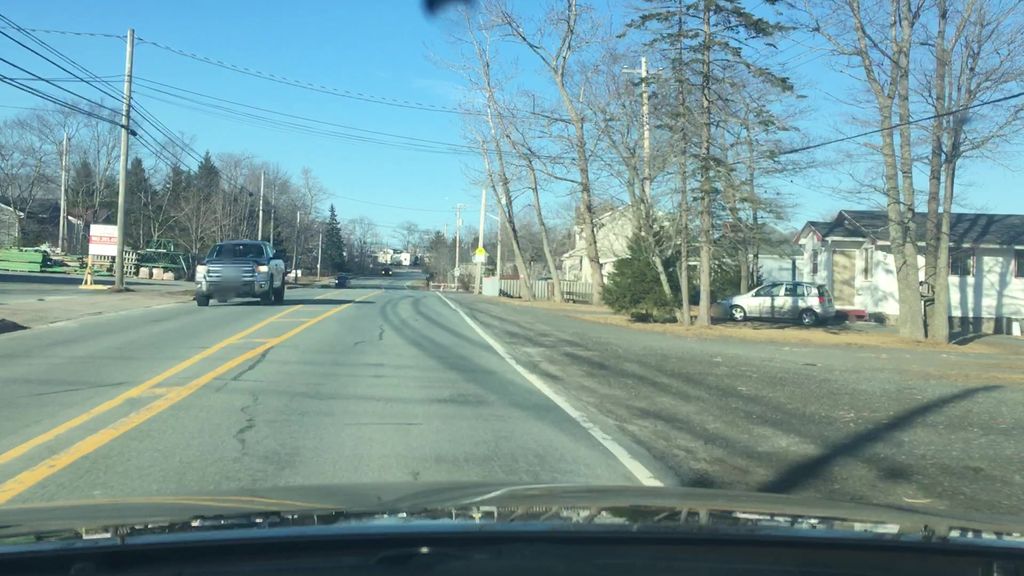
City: halifax